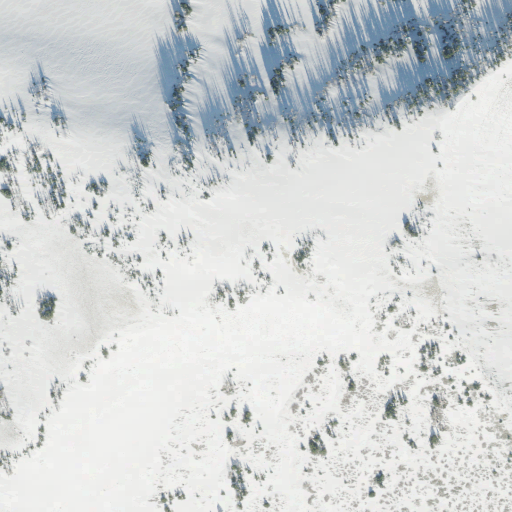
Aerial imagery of mountain in Utah named Lowry Top containing shrub, evergreen forest, deciduous forest, and grassland